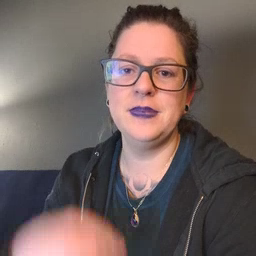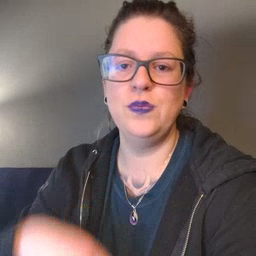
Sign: down